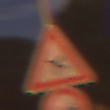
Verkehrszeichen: FlugbetriebRechts
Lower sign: Ueberholverbot
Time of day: Night
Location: Outdoor (Suburban)
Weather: PartlyCloudy
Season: NotSpecified
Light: Artificial